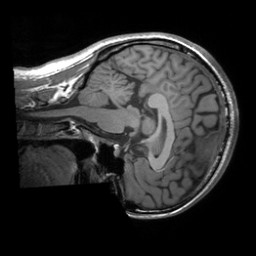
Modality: T1w
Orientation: sagittal
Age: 27
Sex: female
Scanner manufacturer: siemens
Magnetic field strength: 3 T
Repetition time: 1.9 s
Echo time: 0.00252 s